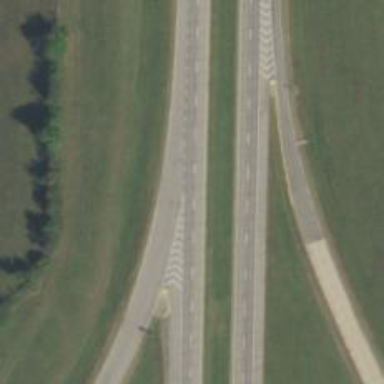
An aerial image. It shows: Motorway junction.